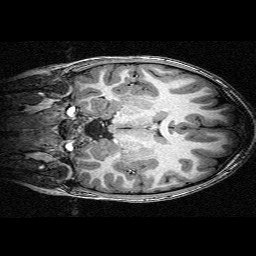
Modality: T1w
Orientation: coronal
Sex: female
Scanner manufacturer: siemens
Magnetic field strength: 3 T
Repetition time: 2.3 s
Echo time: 0.00336 s